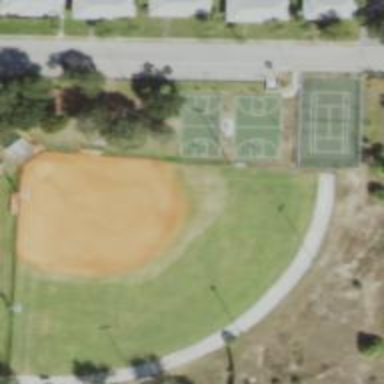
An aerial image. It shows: Baseball pitch for leisure land.